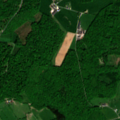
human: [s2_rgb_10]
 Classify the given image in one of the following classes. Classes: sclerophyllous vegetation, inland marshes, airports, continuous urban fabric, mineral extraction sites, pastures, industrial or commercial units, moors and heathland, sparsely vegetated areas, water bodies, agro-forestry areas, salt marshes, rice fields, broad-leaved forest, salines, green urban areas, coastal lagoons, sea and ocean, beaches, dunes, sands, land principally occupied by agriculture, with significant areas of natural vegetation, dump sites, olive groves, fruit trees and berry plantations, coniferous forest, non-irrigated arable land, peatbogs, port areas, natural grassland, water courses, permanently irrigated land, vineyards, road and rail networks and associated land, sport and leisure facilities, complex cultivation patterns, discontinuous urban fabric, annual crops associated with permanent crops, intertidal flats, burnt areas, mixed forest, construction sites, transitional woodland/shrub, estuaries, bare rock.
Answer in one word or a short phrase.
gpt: pastures, complex cultivation patterns, land principally occupied by agriculture, with significant areas of natural vegetation, broad-leaved forest